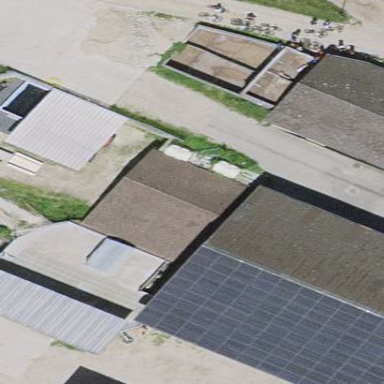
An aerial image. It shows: Shed.